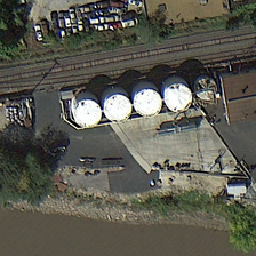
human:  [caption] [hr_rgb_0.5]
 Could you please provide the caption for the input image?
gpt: Several storage tanks are between a railway and a river.

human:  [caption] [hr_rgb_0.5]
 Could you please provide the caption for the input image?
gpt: Several reservoirs lie between the railway and the river.

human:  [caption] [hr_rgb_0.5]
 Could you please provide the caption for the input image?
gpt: Many storage tanks are between the railway and the river.

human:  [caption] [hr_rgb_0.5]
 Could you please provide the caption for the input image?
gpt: There are several reservoirs between the railway and the river.

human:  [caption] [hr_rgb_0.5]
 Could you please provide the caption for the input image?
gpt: There are several tanks between a railway and a river.